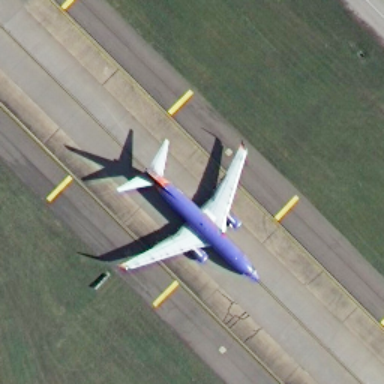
There is a purple plane on the runway .